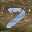
Label: 7